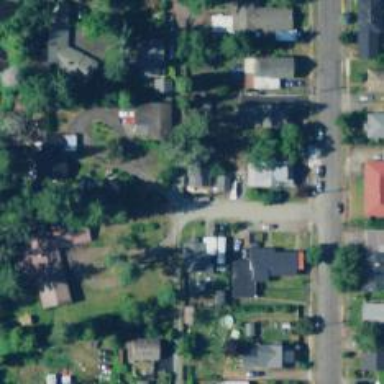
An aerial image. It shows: Alleyway designated as service road.